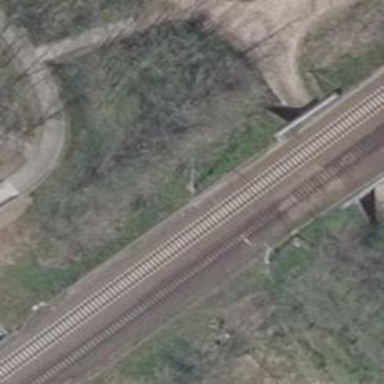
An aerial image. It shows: Railway milestone with catenary mast.